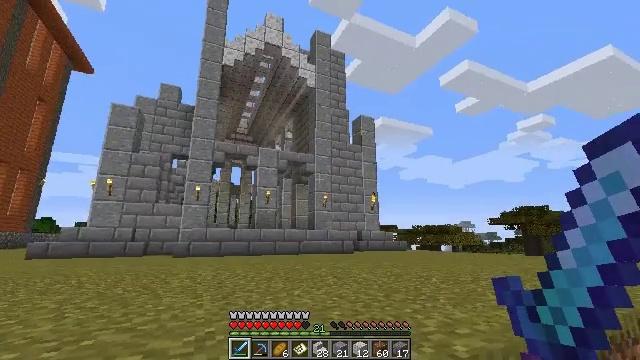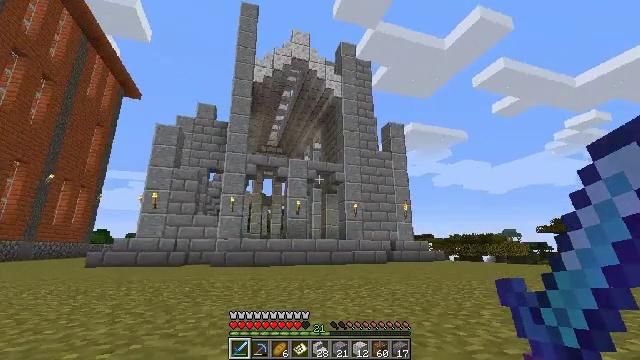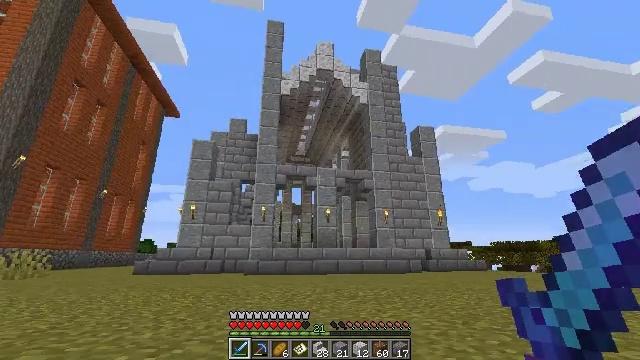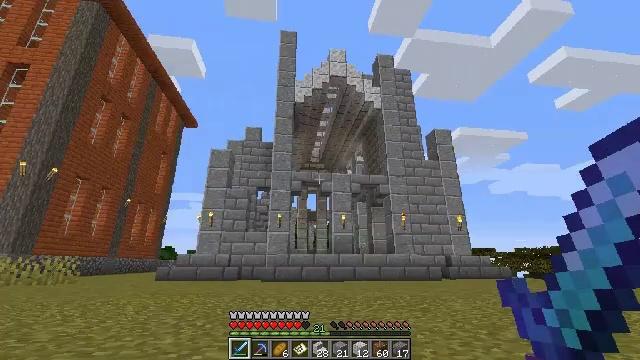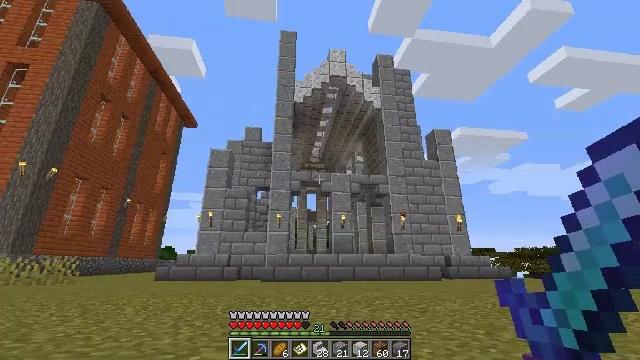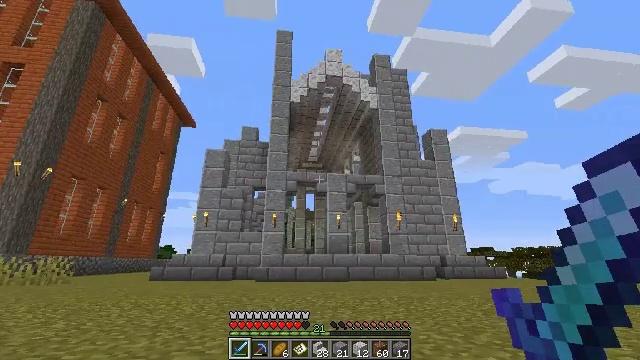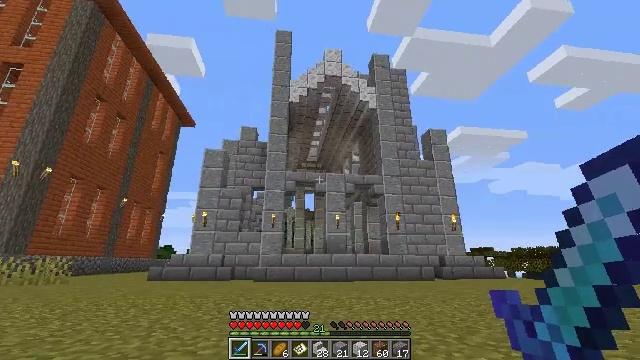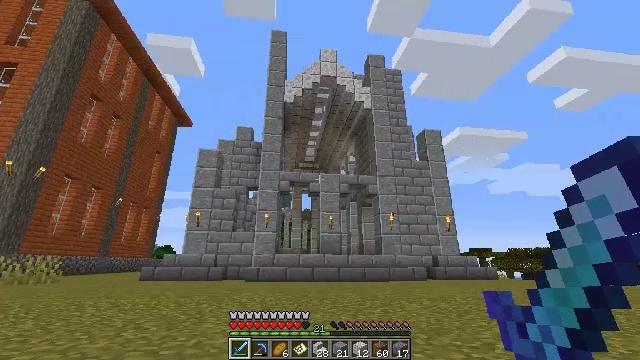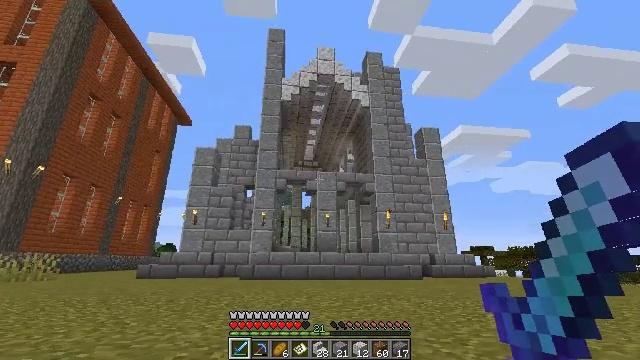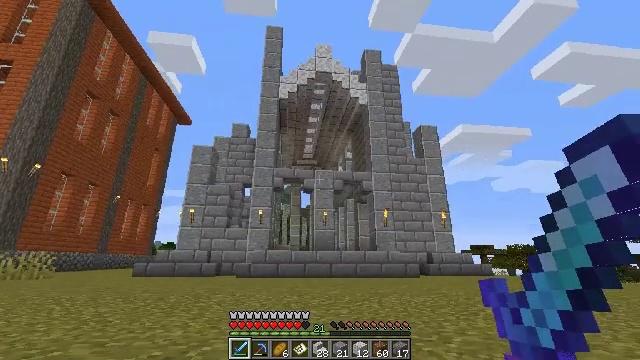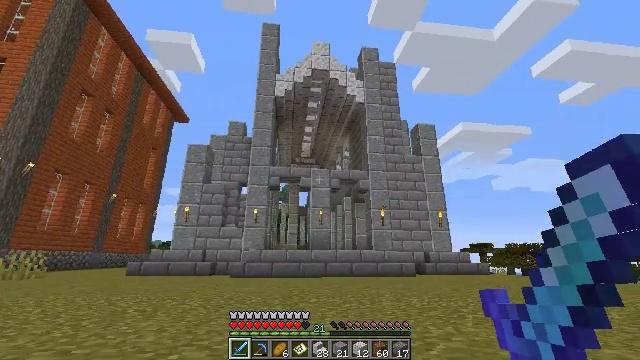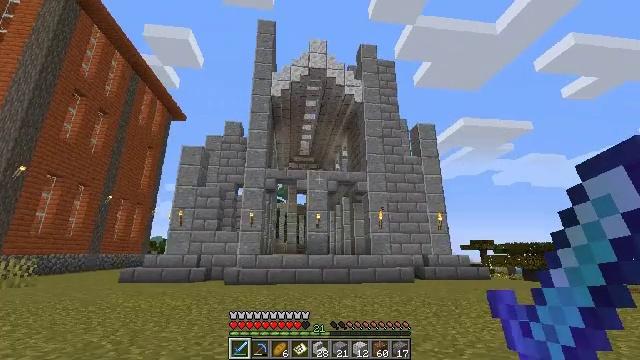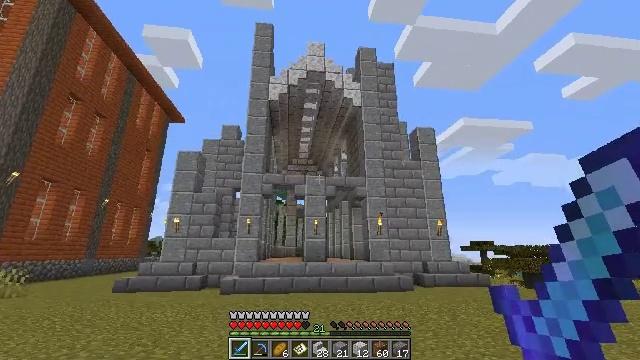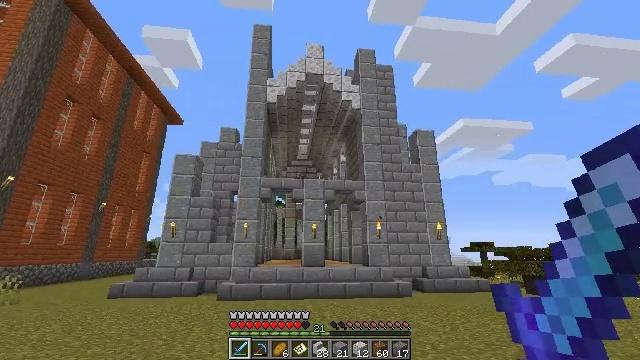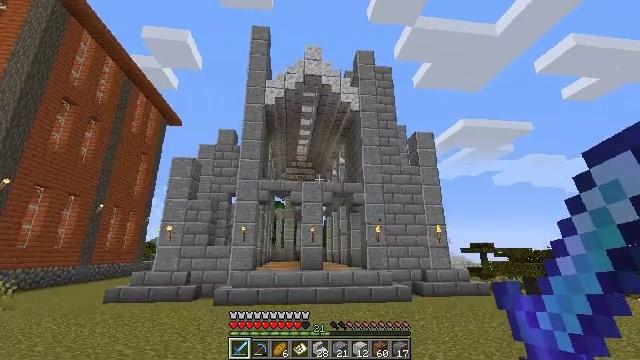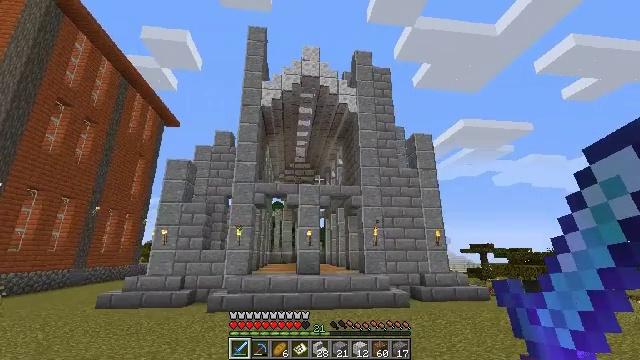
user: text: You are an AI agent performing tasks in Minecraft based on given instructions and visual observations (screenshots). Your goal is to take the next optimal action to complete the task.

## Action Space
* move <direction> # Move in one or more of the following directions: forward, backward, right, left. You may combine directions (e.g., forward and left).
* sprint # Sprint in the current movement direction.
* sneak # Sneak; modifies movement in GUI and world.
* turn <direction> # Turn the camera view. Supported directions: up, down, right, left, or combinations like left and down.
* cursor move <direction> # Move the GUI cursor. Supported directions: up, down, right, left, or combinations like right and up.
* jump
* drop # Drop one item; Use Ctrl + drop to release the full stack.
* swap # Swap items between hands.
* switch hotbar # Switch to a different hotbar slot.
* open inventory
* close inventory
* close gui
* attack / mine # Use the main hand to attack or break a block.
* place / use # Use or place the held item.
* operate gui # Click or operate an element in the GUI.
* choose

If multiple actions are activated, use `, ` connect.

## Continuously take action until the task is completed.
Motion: motion action
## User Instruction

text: Collect the polished andesite by holding left button.
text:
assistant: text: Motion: turn left and up
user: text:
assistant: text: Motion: turn left and up
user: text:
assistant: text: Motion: turn left and up
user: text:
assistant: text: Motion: move right
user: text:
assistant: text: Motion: move right
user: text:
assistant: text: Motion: move right
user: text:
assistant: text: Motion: move right
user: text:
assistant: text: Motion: move right
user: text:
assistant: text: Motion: move forward and move right
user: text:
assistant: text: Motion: move forward and move right
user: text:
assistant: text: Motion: move forward and move right, turn down, jump
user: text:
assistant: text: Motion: move forward and move right, jump
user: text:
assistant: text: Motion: move forward and move right, jump
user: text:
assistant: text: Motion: move forward and move right, jump
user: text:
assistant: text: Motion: move forward and move right
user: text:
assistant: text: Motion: no_op
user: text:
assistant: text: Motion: no_op
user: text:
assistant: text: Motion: no_op
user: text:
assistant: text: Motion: turn left and down
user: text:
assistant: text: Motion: turn left and down
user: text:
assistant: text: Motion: no_op
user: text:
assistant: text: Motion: no_op
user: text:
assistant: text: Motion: no_op
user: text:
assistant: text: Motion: no_op
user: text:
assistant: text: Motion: no_op
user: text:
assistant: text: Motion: no_op
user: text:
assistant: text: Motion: no_op
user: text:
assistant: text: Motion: no_op
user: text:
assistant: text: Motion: no_op
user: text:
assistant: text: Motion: move forward